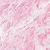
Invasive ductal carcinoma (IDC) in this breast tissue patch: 0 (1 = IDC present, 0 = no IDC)